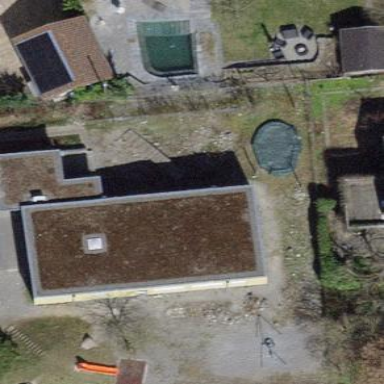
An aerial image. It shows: Kindergarten building.